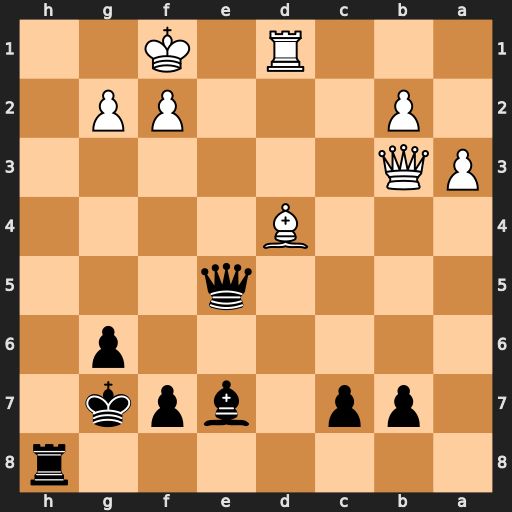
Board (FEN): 7r/1pp1bpk1/6p1/4q3/3B4/PQ6/1P3PP1/3R1K2
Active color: b
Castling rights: -
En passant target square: -
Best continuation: Rh1#